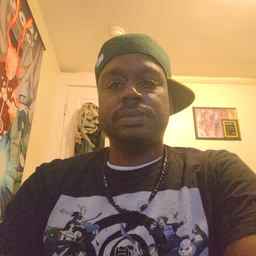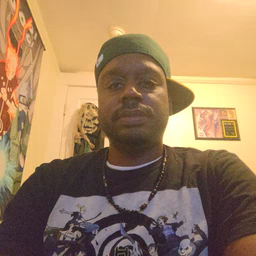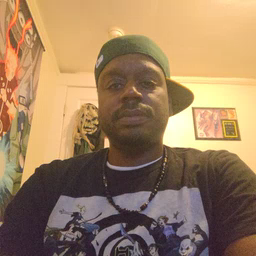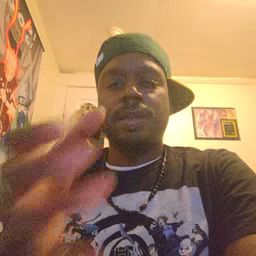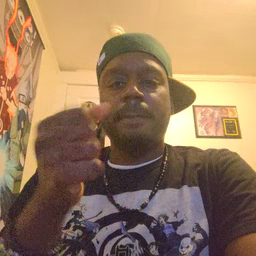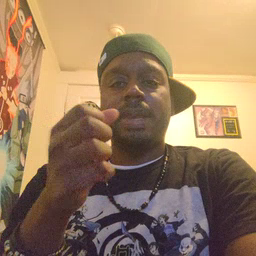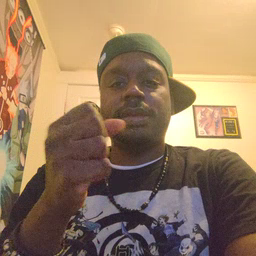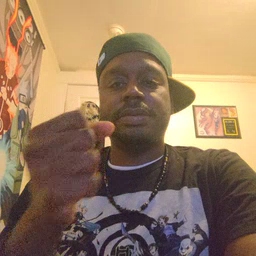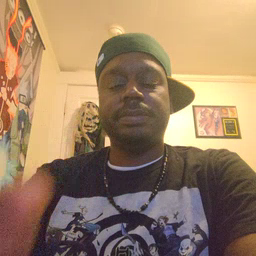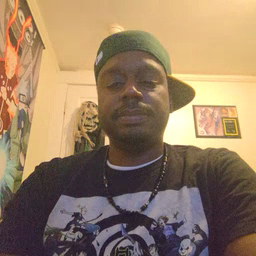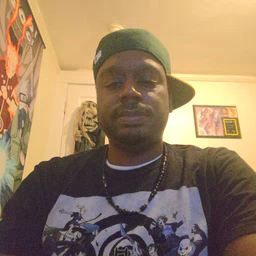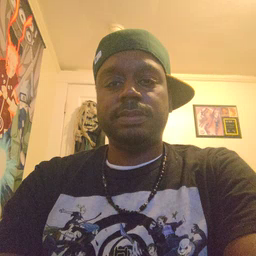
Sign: milk